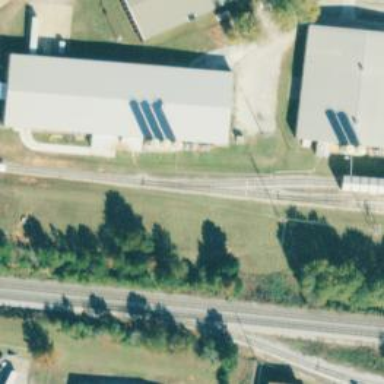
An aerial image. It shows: Industrial substation.